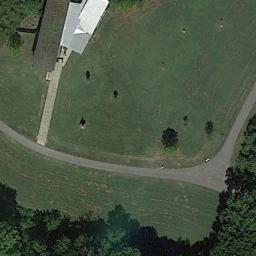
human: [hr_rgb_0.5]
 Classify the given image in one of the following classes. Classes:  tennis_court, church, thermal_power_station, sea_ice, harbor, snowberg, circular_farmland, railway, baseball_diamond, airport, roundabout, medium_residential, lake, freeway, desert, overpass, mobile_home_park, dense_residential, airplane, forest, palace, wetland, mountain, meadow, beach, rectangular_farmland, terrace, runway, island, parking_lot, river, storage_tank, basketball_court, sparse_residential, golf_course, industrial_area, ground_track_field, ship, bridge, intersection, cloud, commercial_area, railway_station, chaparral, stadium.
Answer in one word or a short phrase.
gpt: meadow